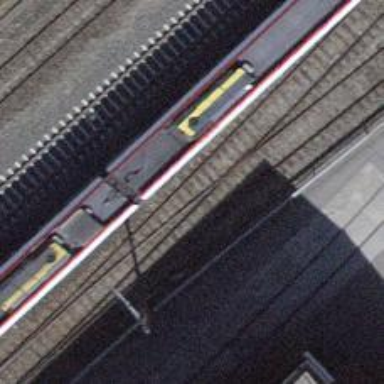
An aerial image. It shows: Railway siding with one electrified track and contact line.